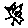
Label: bird